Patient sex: F
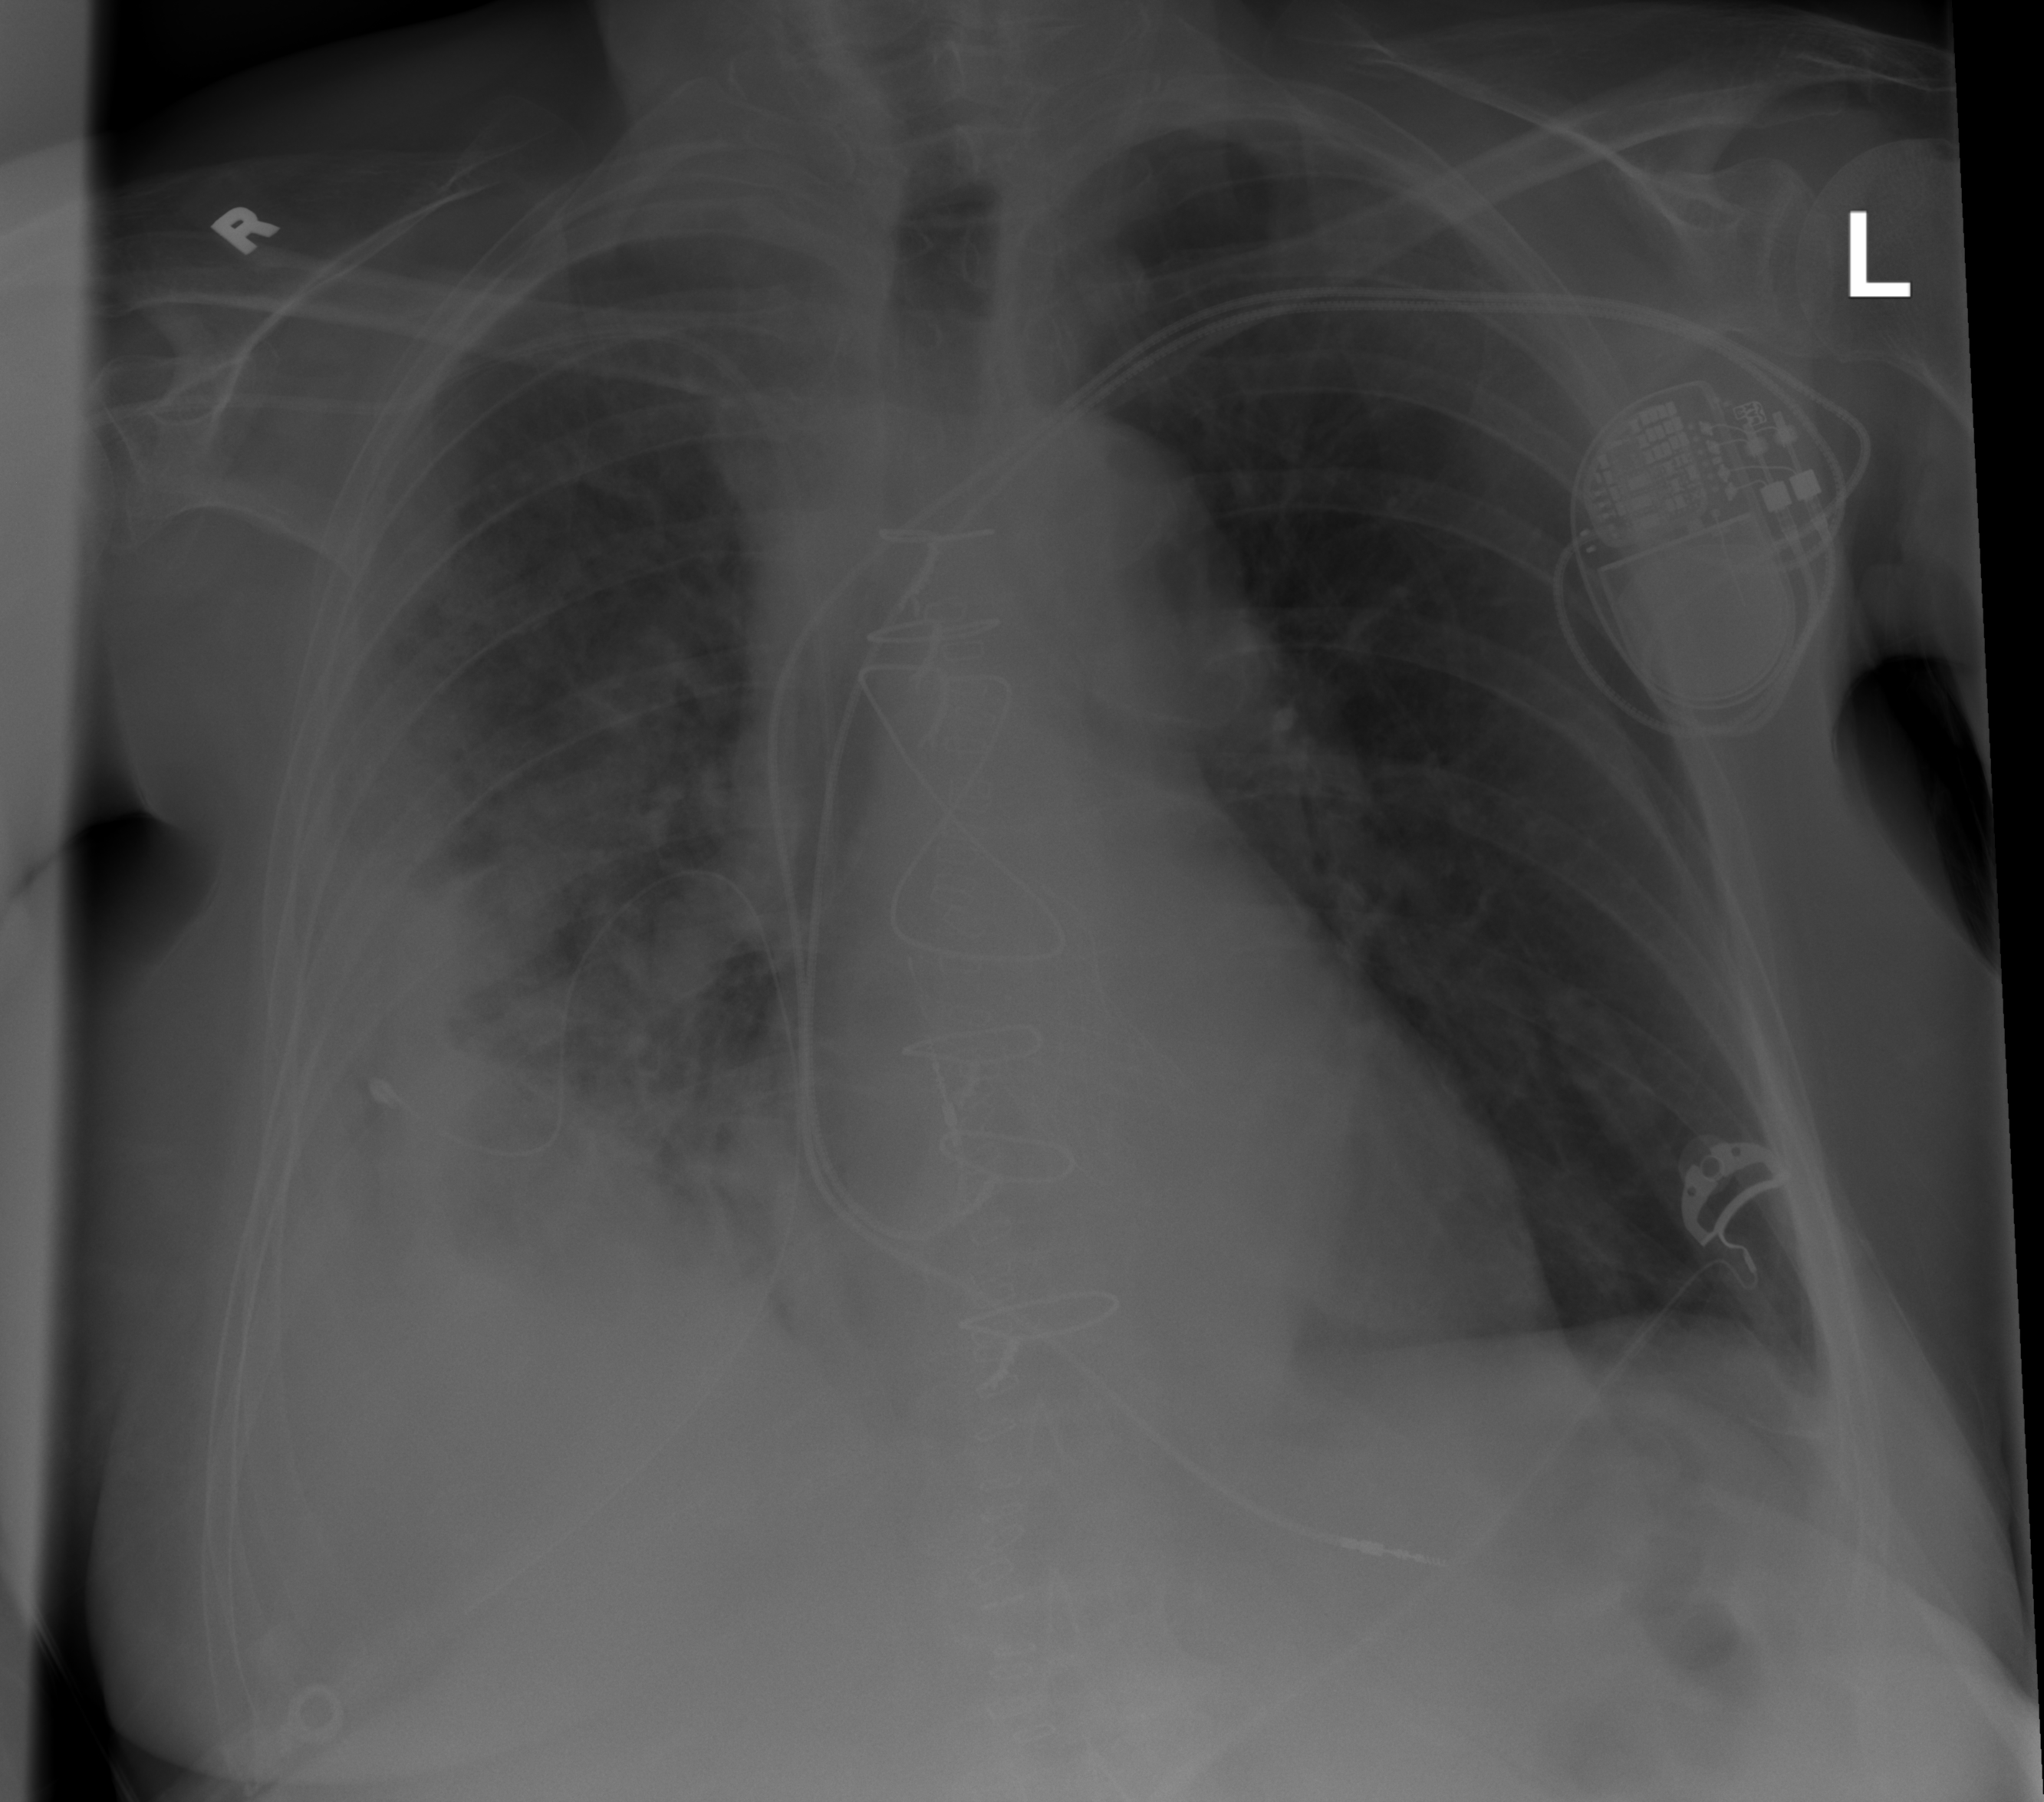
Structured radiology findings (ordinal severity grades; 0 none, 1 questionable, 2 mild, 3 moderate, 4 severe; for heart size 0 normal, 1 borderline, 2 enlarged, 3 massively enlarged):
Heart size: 2
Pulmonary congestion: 2
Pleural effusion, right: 2
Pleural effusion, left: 2
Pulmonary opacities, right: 2
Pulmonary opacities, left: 0
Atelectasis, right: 2
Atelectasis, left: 2